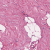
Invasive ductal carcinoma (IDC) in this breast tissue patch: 0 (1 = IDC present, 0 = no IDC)